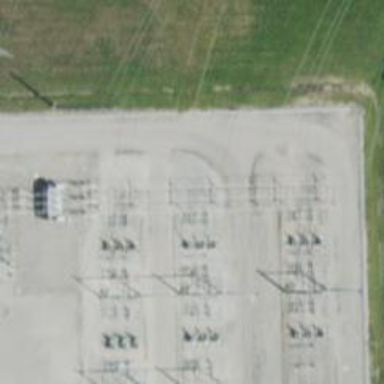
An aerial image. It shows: Switch for power supply.